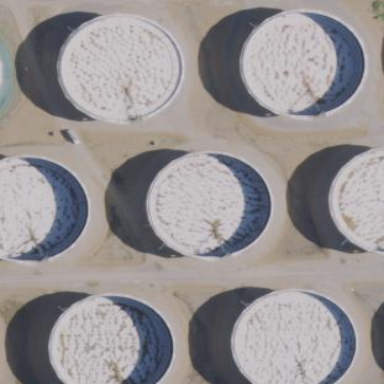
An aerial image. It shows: Storage tank created as man-made structure.